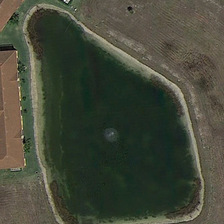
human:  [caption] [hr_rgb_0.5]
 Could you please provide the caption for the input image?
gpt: two buildings and bareland are around a irregular pond .

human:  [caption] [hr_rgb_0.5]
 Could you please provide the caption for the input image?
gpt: two buildings and bareland are around a irregular pond .

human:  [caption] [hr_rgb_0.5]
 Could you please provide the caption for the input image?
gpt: two buildings and bareland are around a irregular pond .

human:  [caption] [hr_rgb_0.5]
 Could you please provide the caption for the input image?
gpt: two buildings and bareland are around a irregular pond .

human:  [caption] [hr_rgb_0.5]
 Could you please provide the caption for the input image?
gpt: two buildings and bareland are around a irregular pond .